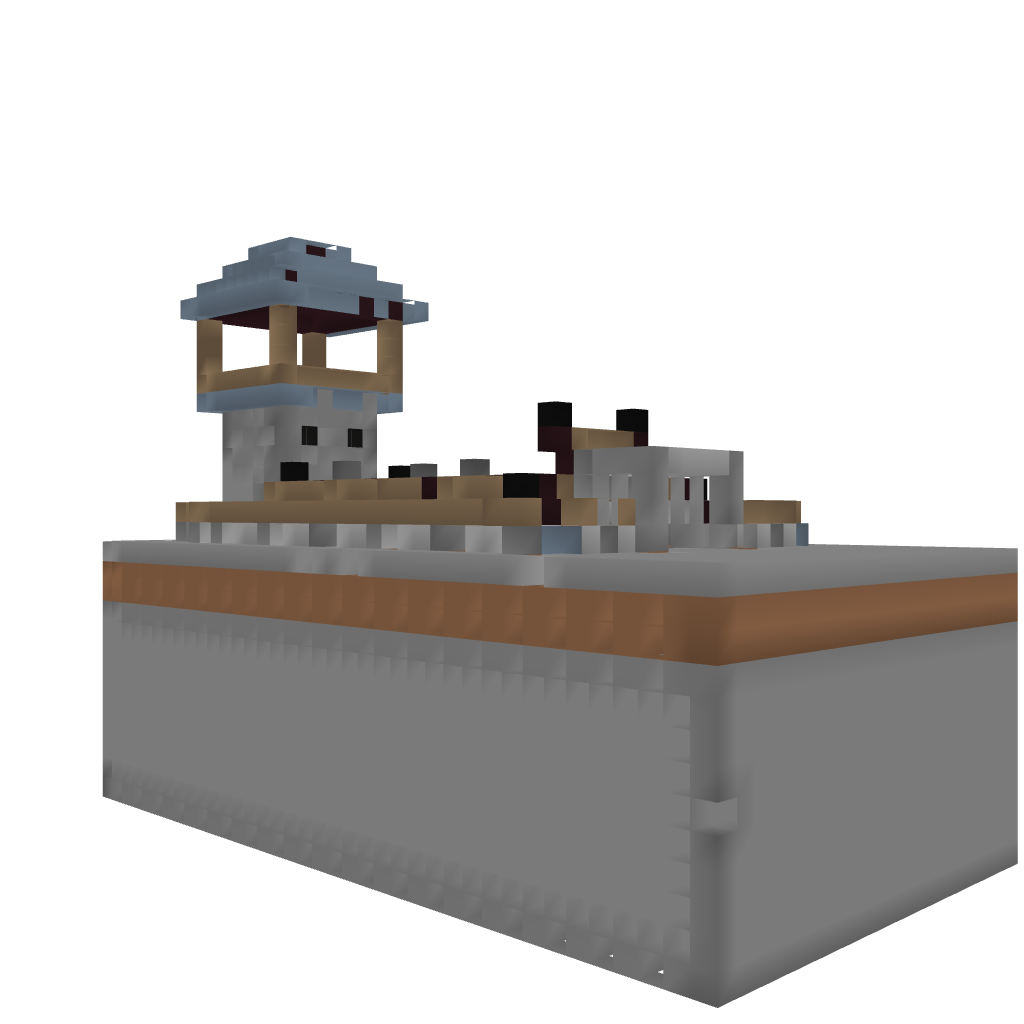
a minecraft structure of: Raptor cage